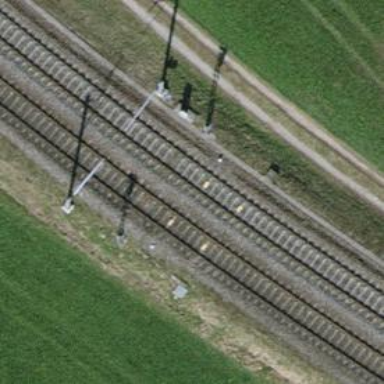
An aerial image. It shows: Railway signal.